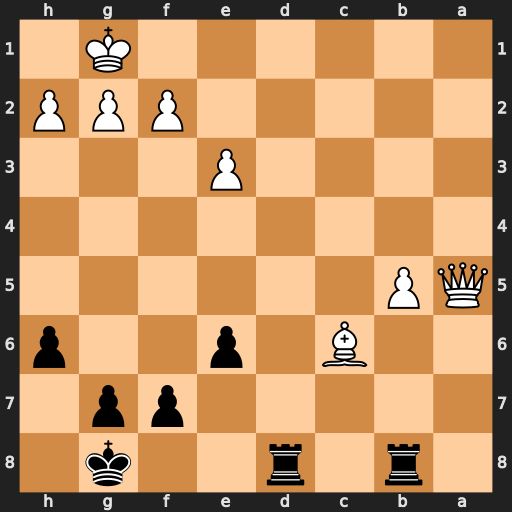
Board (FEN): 1r1r2k1/5pp1/2B1p2p/QP6/8/4P3/5PPP/6K1
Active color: b
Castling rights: -
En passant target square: -
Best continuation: Rd1+ Qe1 Rxe1#